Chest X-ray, PA view. Patient: 57 years old, sex M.
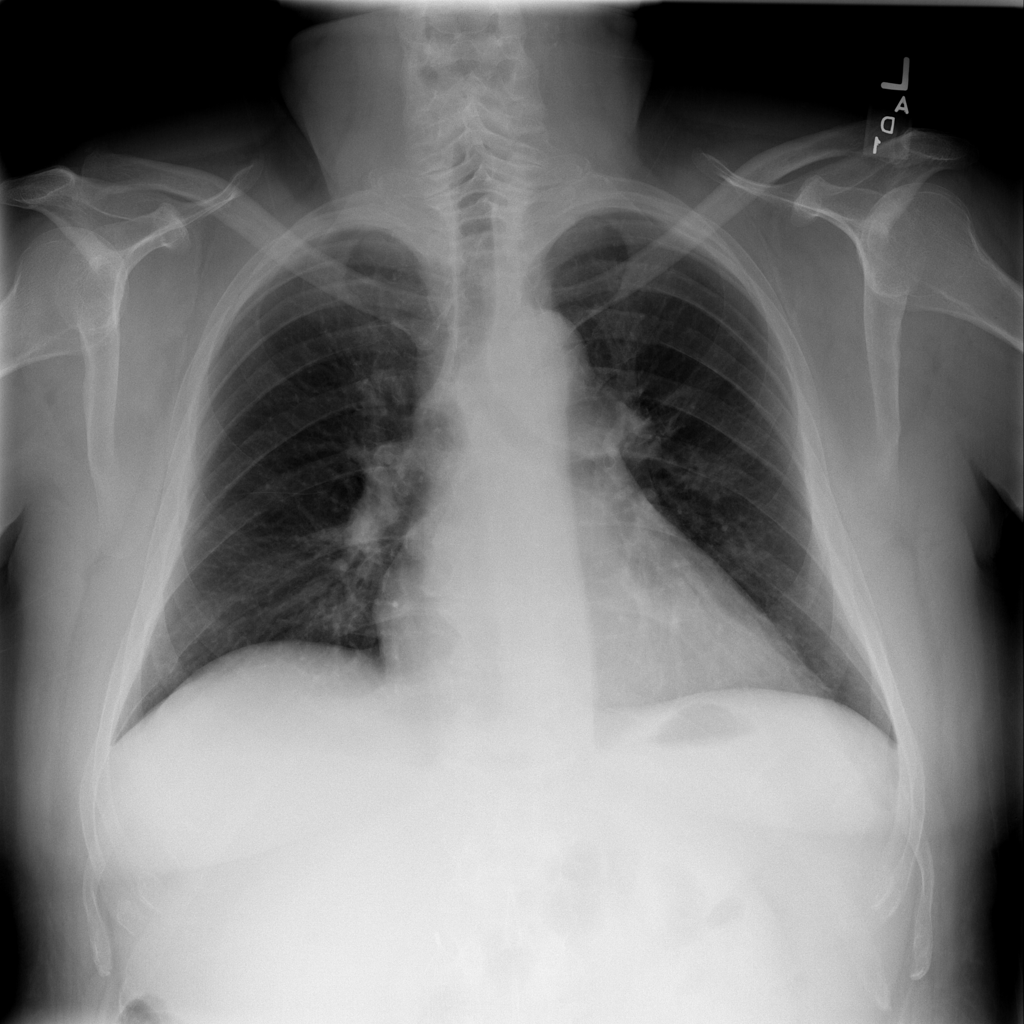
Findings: No Finding